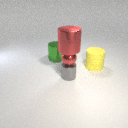
small gray metal cylinder below large red metal cylinder